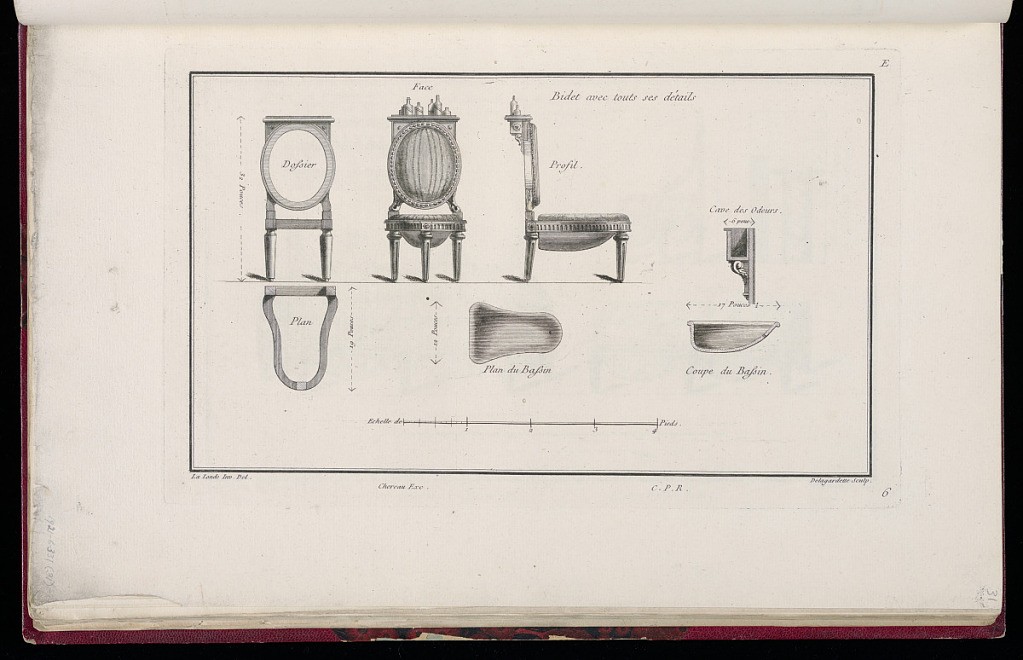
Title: Bidet avec touts ses details
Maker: Richard de Lalonde, French, active 1780–96
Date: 1775-1788
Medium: Etching on off-white laid paper
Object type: Print
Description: Plan, elevation, and profile of a bidet with details of its construction, including a basin in which to place various fragrances. The plate is signed and numbered.